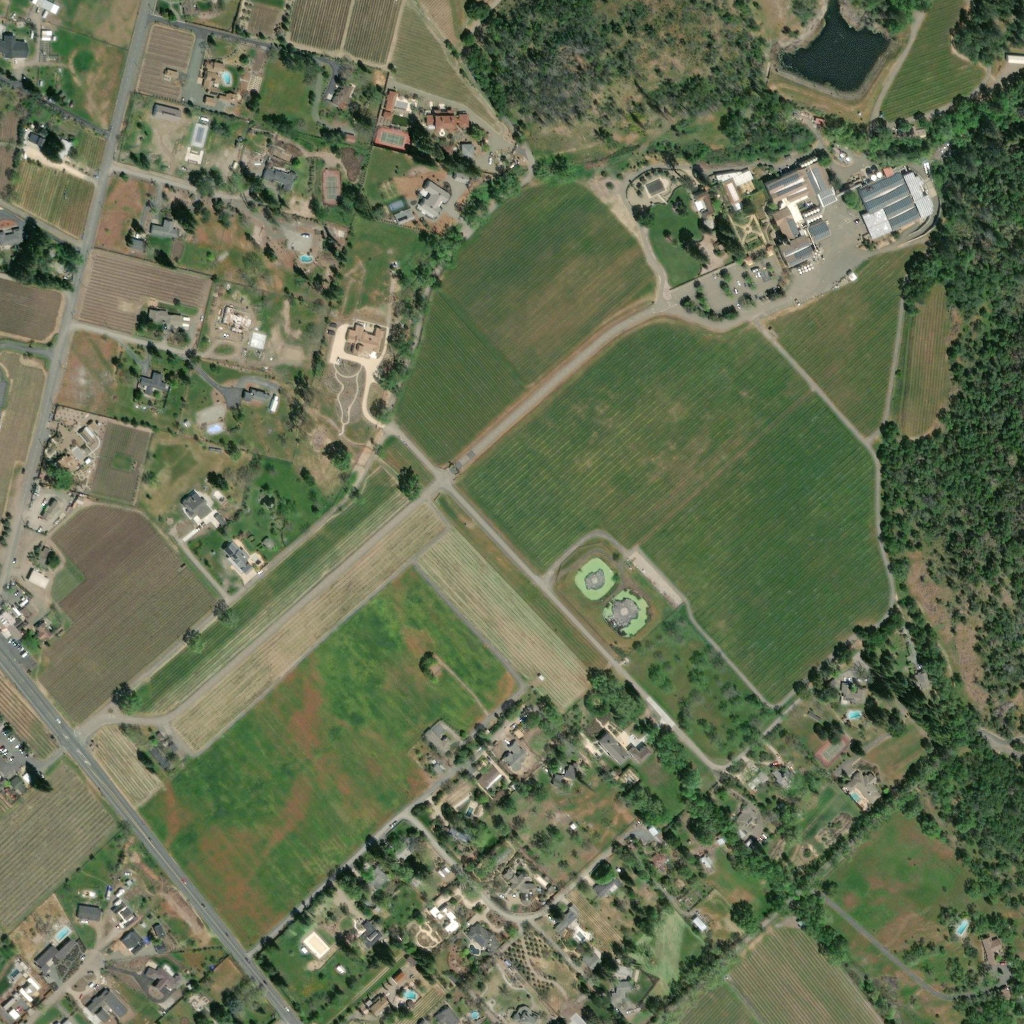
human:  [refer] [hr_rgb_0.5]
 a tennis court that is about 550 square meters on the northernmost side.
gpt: <box>[[36, 12, 40, 14, 0]]</box>